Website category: university
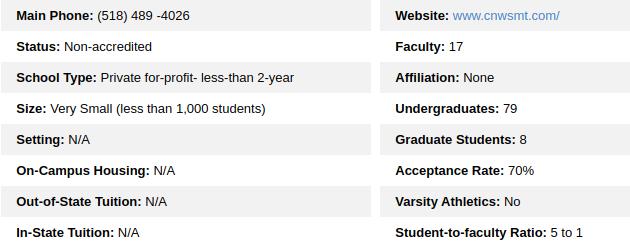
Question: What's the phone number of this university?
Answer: (518) 489 -4026

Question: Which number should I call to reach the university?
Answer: (518) 489 -4026

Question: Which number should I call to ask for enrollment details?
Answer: (518) 489 -4026

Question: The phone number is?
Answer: (518) 489 -4026

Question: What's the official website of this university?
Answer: www.cnwsmt.com/

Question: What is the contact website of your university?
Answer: www.cnwsmt.com/

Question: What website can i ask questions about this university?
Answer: www.cnwsmt.com/

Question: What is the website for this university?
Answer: www.cnwsmt.com/

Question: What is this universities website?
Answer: www.cnwsmt.com/

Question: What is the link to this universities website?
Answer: www.cnwsmt.com/

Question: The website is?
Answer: www.cnwsmt.com/

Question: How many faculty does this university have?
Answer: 17

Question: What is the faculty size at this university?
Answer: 17

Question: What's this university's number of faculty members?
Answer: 17

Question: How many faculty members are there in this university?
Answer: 17

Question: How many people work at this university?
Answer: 17

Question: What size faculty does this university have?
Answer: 17

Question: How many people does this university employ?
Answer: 17

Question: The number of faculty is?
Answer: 17

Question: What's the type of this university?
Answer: Private for-profit- less-than 2-year

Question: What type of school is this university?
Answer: Private for-profit- less-than 2-year

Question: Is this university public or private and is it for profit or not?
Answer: Private for-profit- less-than 2-year

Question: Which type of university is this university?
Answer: Private for-profit- less-than 2-year

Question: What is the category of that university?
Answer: Private for-profit- less-than 2-year

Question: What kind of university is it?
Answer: Private for-profit- less-than 2-year

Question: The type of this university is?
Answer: Private for-profit- less-than 2-year

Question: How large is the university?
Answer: Very Small (less than 1,000 students)

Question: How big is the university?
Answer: Very Small (less than 1,000 students)

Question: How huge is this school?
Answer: Very Small (less than 1,000 students)

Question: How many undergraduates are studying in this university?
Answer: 79

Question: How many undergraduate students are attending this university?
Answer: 79

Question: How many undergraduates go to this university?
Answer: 79

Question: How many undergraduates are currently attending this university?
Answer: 79

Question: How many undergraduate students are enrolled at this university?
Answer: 79

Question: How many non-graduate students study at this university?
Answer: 79

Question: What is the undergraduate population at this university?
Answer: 79

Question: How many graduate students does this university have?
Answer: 8

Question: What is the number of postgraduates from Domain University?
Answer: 8

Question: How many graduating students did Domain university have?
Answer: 8

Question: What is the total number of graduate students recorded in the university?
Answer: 8

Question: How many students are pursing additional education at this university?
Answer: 8

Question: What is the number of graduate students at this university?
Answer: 8

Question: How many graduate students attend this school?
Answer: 8

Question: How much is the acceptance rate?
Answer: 70%

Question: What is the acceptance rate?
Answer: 70%

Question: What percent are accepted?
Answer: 70%

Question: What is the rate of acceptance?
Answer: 70%

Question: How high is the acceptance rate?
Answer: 70%

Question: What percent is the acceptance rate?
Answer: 70%

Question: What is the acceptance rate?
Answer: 70%

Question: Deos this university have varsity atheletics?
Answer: No

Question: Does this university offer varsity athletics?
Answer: No

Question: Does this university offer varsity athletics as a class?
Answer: No

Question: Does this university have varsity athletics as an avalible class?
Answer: No

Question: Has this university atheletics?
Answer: No

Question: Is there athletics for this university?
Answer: No

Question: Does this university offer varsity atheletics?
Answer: No

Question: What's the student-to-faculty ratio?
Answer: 5 to 1

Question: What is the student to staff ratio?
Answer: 5 to 1

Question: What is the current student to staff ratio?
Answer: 5 to 1

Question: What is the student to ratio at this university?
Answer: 5 to 1

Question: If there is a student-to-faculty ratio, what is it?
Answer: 5 to 1

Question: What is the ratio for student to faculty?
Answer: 5 to 1

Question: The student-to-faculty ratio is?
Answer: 5 to 1